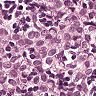
Metastatic tissue present: yes